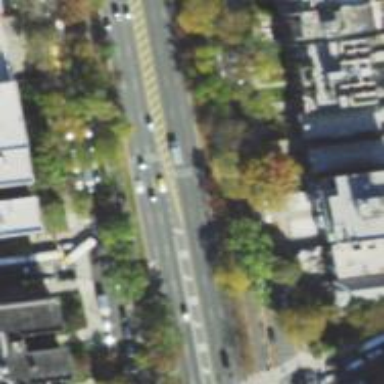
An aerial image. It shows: Primary highway with separate asphalt sidewalk.